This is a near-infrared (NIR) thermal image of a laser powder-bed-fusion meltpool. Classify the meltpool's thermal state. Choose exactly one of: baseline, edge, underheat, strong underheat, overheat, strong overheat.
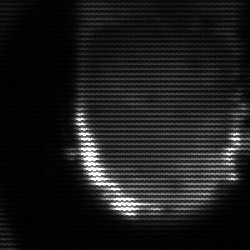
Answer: baseline